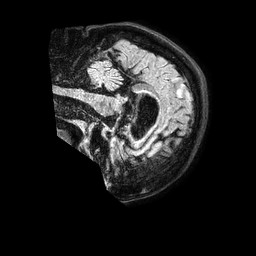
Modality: FLAIR
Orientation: sagittal
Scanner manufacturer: philips
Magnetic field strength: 1.5 T
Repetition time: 4.8 s
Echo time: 0.3 s